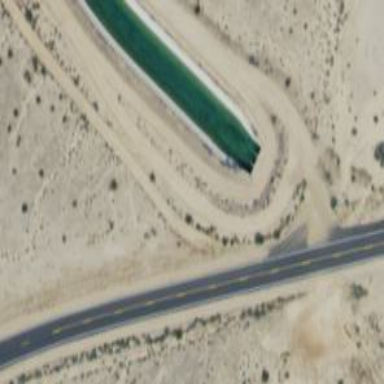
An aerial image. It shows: Culvert tunnel through water canal.